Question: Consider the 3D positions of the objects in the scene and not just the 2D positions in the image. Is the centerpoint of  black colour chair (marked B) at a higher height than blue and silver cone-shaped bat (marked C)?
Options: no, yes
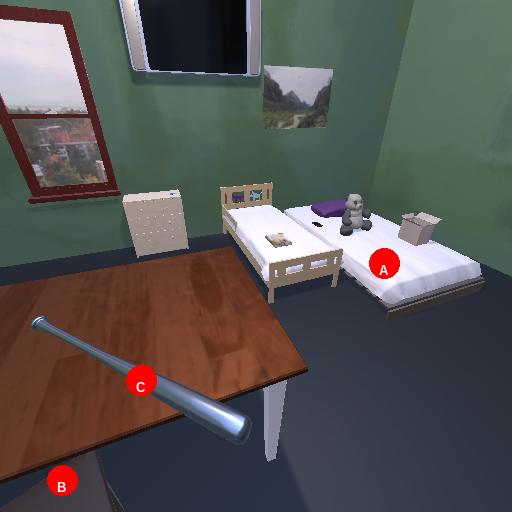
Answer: no